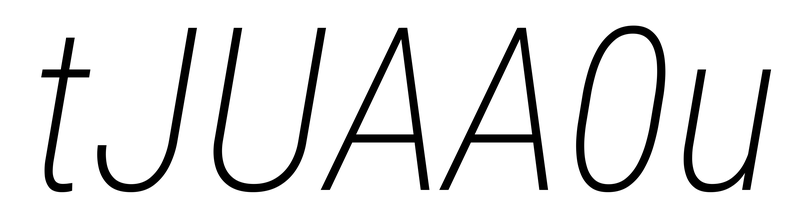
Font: Roboto-Italic_Condensed_ExtraLight_Italic